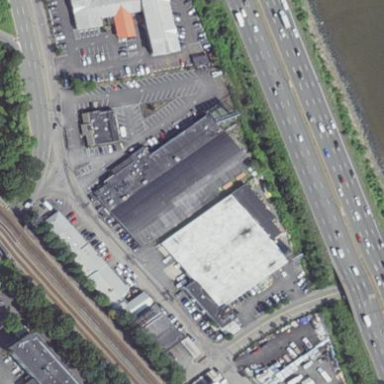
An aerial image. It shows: Building that houses bowling alley.